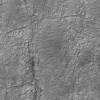
Atmospheric dust classification: not_dusty